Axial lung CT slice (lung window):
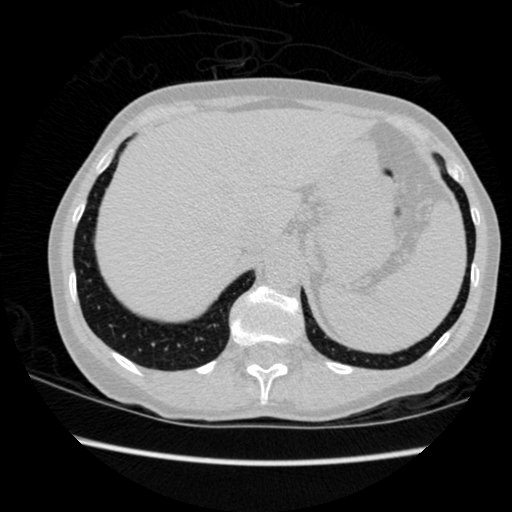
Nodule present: no